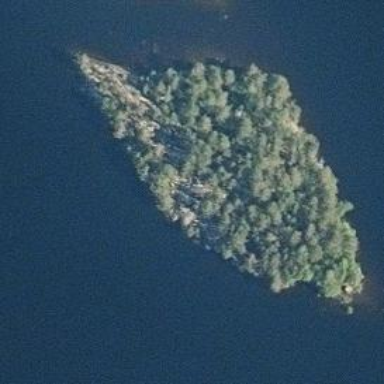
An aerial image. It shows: Island.